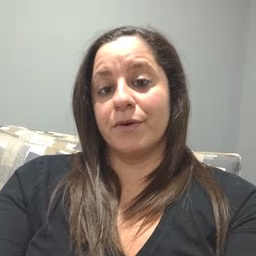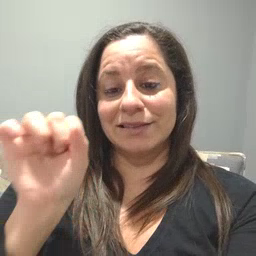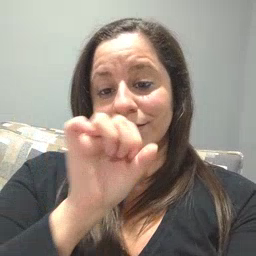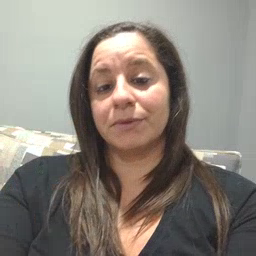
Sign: carrot